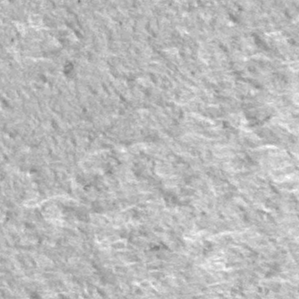
Label: frost